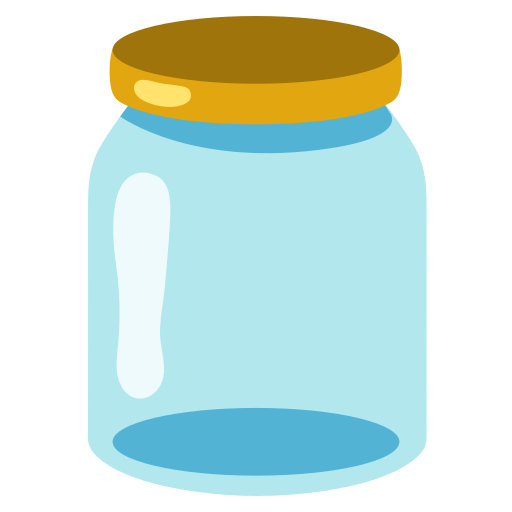
Emoji: 🫙